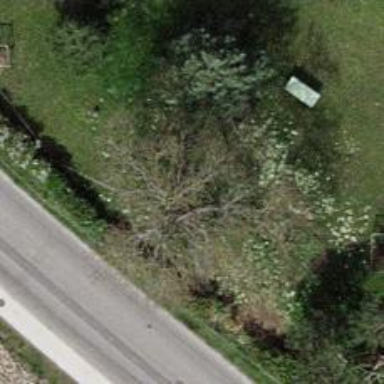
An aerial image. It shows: Deciduous tree with broadleaved leaves.